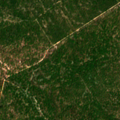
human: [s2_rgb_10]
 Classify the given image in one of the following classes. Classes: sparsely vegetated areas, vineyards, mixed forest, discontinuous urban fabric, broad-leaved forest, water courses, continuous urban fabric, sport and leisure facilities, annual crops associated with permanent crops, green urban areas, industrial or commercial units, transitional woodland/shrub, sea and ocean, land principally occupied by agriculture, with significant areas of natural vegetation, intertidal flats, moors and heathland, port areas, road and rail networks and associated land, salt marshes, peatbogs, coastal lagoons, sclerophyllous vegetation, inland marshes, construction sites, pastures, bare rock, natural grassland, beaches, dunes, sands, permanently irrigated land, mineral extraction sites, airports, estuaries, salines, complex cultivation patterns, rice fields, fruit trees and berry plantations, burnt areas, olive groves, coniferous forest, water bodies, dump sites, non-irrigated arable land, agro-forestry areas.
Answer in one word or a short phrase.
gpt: continuous urban fabric